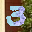
Label: 3